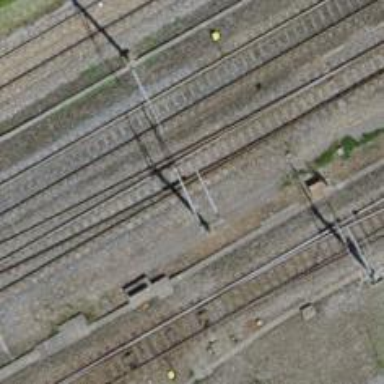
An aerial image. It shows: Single railway track with electrified contact line.